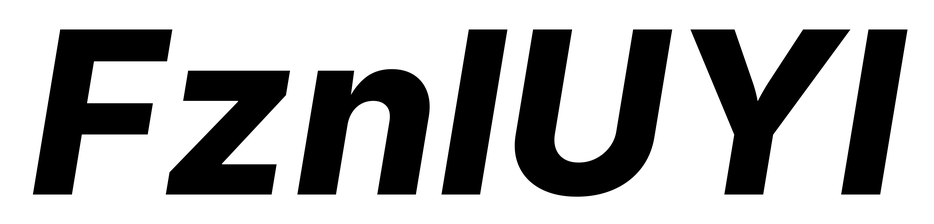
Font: Inter-Italic_ExtraBold_Italic